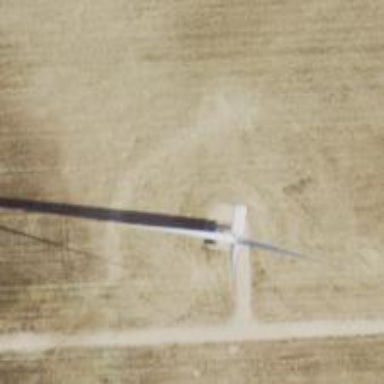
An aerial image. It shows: Wind generator powered by horizontal axis wind turbine.